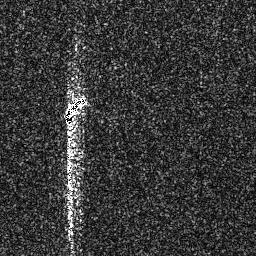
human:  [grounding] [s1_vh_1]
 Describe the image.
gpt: In the satellite image, there is  <ref>1 medium ship </ref> <box>[[24, 36, 34, 48, 0]]</box> located at left.